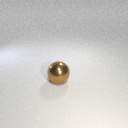
large brown metal sphere